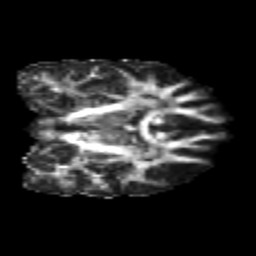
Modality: FA
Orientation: coronal
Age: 22
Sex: male
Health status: healthy
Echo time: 0.074 s